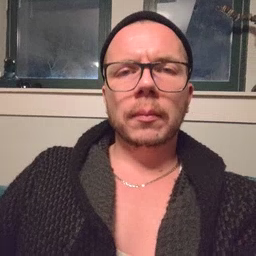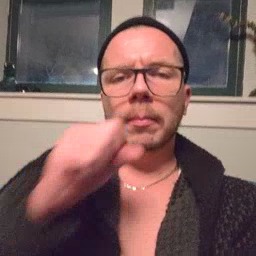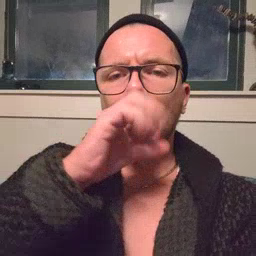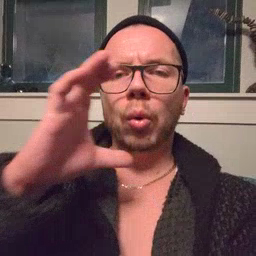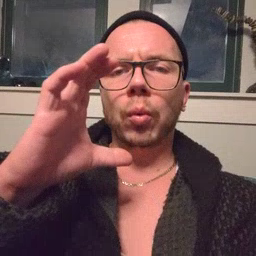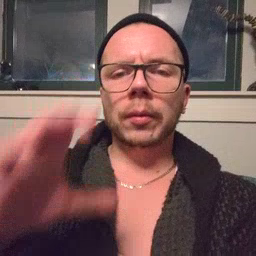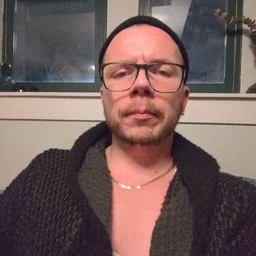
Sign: balloon